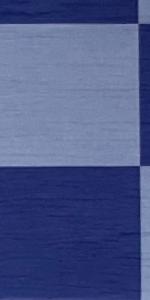
Label: Empty